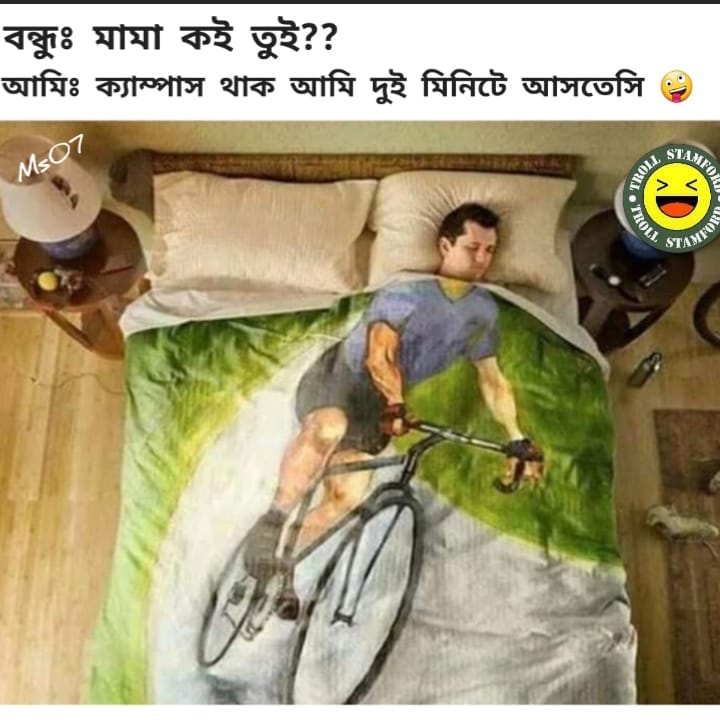
Caption: বন্ধুঃ  মামা কই তুই  ??     আমিঃ ক্যাম্পাস থাক আমি দুই মিনিটে আসতেসি
Label: non-hate